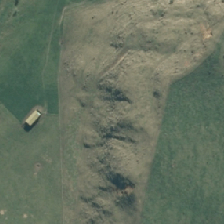
Land cover: high_producing_grassland